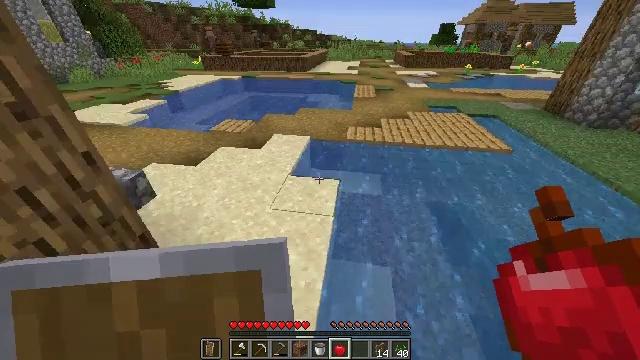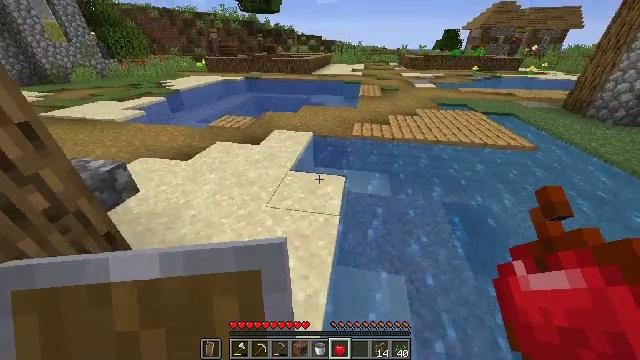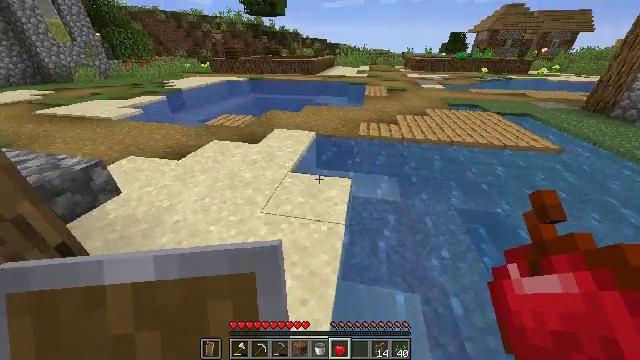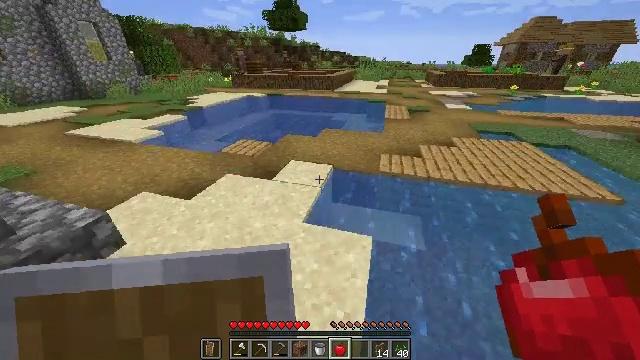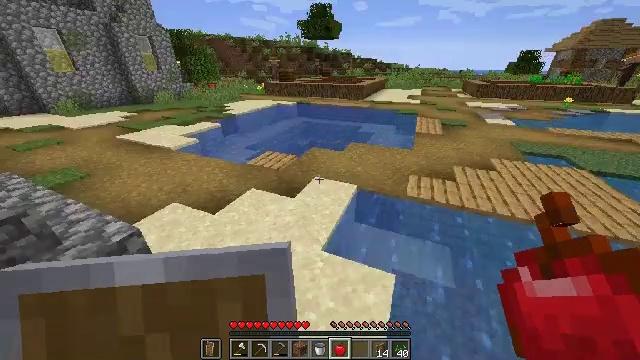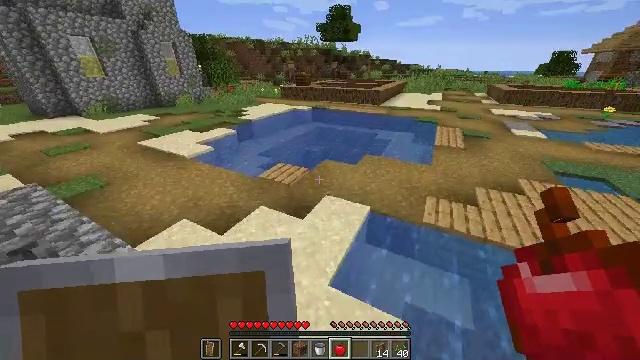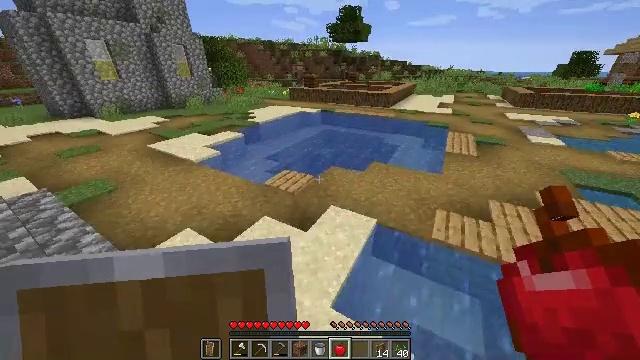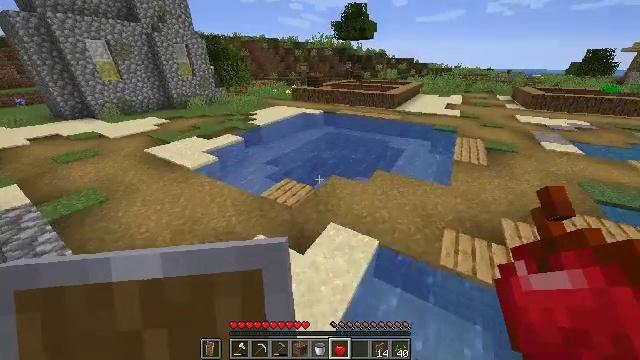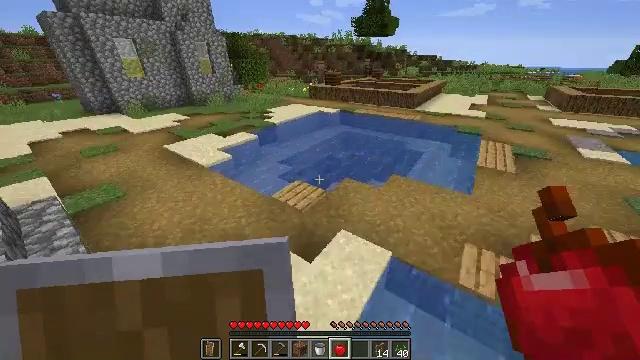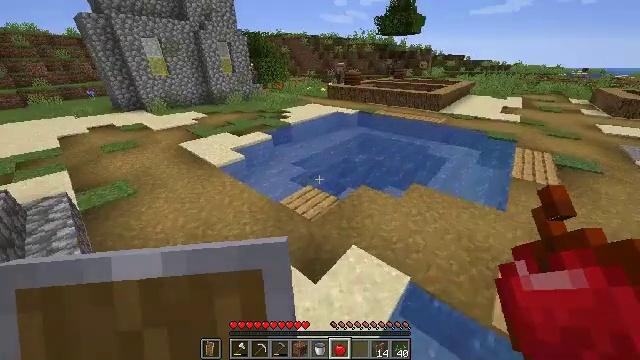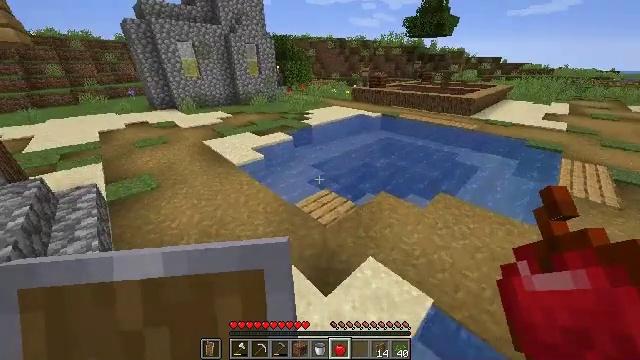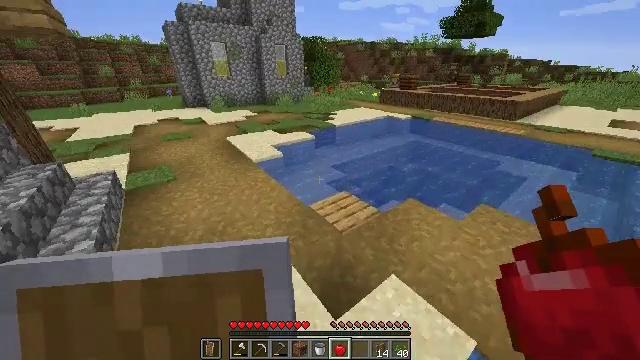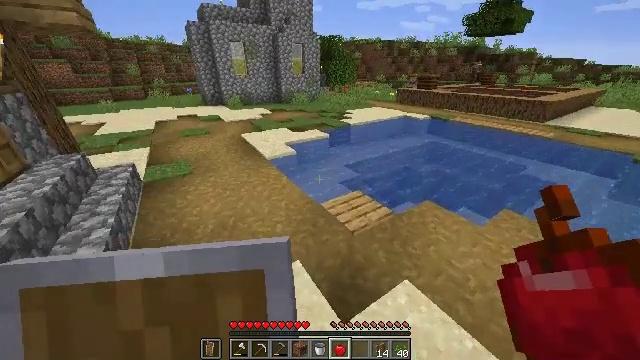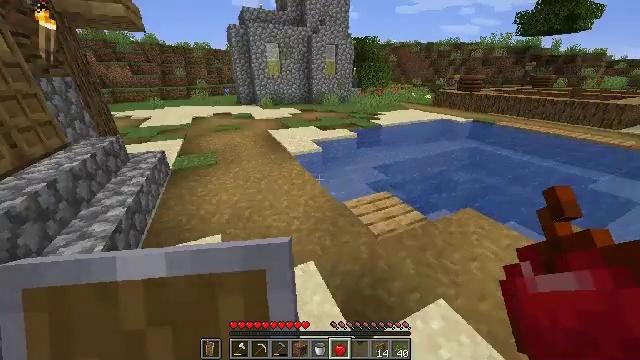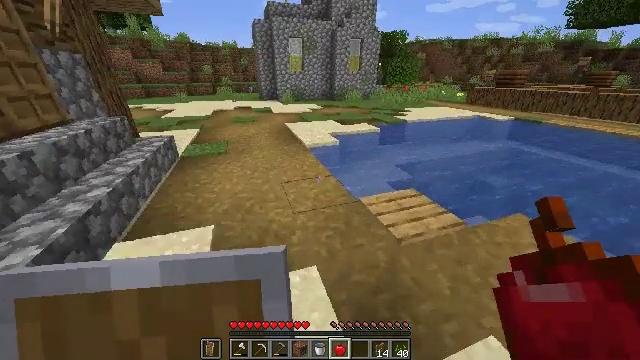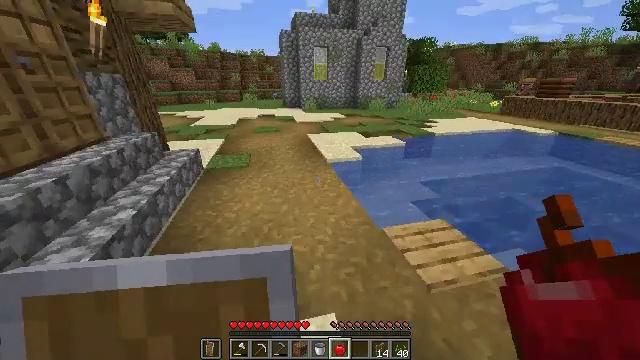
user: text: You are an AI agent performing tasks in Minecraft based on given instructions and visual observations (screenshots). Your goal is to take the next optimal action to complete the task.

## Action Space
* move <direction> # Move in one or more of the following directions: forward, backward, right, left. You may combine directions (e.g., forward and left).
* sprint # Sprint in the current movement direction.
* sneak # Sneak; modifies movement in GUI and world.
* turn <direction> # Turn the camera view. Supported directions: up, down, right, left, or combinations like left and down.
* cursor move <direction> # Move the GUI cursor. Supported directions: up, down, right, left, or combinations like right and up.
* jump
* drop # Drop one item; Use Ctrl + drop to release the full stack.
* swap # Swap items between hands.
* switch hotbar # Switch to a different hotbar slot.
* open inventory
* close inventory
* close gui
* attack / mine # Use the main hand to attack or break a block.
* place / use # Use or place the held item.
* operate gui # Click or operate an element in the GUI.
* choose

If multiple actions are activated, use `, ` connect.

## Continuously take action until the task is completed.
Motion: motion action
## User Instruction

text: Collect wheat crops.
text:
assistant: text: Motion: move forward, sprint, turn up, jump
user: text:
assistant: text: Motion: move forward, sprint, turn left, jump
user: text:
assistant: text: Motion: move forward, sprint, turn left and up, jump
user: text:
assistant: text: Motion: move forward, sprint, turn left and up, jump
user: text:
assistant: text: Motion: move forward, sprint, turn left, jump
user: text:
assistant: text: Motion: move forward, sprint, turn left, jump
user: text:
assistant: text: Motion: move forward, sprint, turn left, jump
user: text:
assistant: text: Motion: move forward and move left, sprint, turn left, jump
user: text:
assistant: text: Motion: move forward and move left, sprint, turn left, jump
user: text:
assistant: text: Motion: move forward and move left, sprint, turn left, jump
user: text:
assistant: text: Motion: move forward and move left, sprint, turn left and up, jump
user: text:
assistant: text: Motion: move forward and move left, sprint, turn left, jump
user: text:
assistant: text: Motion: move forward and move left, sprint, turn left and up, jump
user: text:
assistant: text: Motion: move forward and move left, sprint, turn left, jump
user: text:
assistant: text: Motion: move forward and move left, sprint, turn left and up, jump
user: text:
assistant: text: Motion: move forward and move left, sprint, turn left, jump
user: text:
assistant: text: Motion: move forward and move left, sprint, turn left, jump
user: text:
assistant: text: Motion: move forward and move left, sprint, turn left and up, jump
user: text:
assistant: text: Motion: move forward and move left, sprint, turn left and up, jump
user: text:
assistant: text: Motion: move forward and move left, sprint, turn left, jump
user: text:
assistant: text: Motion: move forward and move left, sprint, jump
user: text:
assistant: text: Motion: move forward and move left, sprint, jump
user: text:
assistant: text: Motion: move forward and move left, sprint, jump
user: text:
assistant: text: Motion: move forward and move left, sprint, jump
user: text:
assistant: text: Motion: move forward and move left, sprint, jump
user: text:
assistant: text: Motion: move forward and move left, sprint, jump
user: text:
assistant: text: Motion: move forward and move left, sprint, jump
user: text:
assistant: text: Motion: move forward and move left, sprint, turn left, jump
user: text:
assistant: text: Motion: move forward and move left, sprint, turn left and up
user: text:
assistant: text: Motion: move forward, sprint, turn left and up